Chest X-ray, PA view. Patient: 60 years old, sex M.
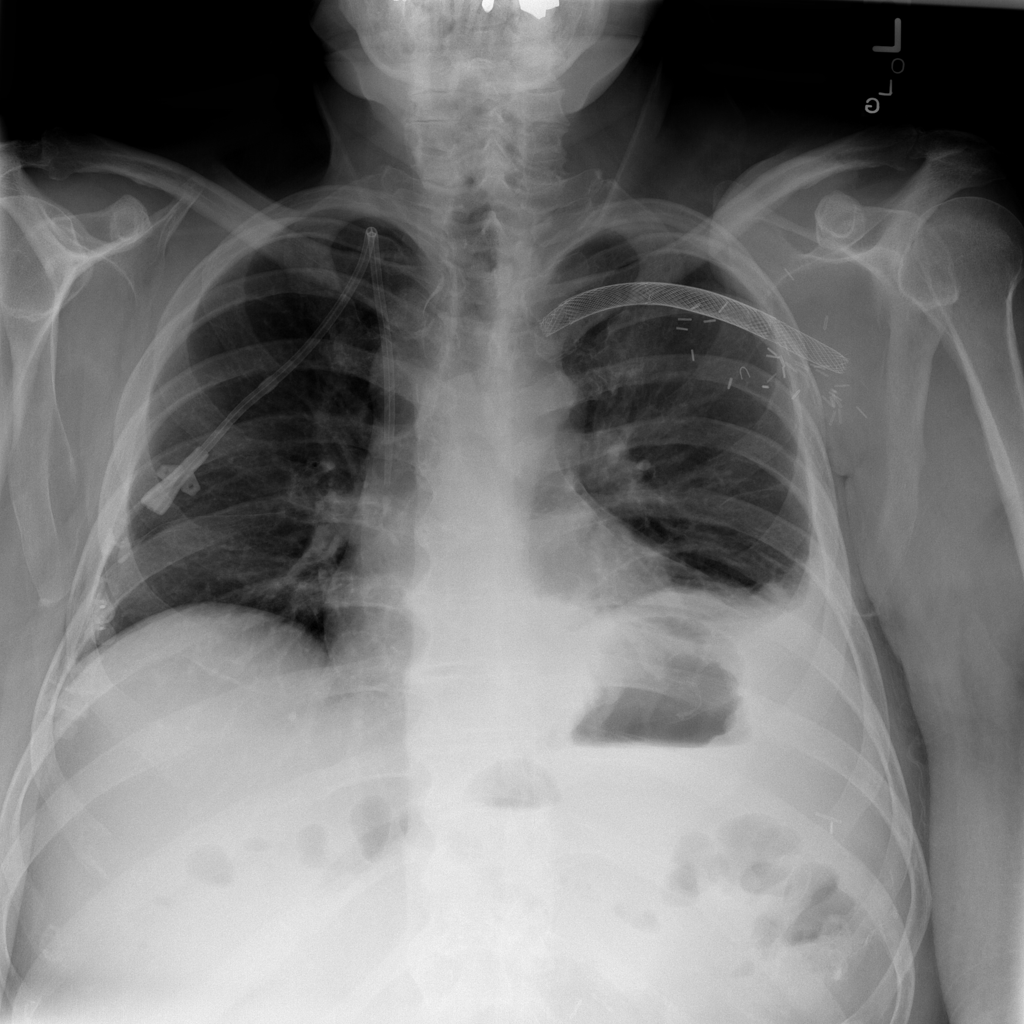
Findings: Effusion